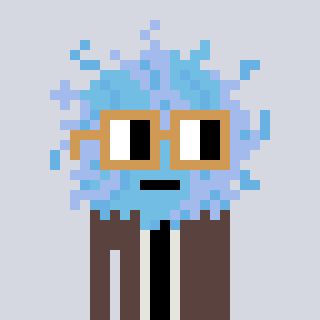
a pixel art character with square brown glasses, a lint-shaped head and a darkbrown-colored body on a cool background